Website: macys
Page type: customer-info-address
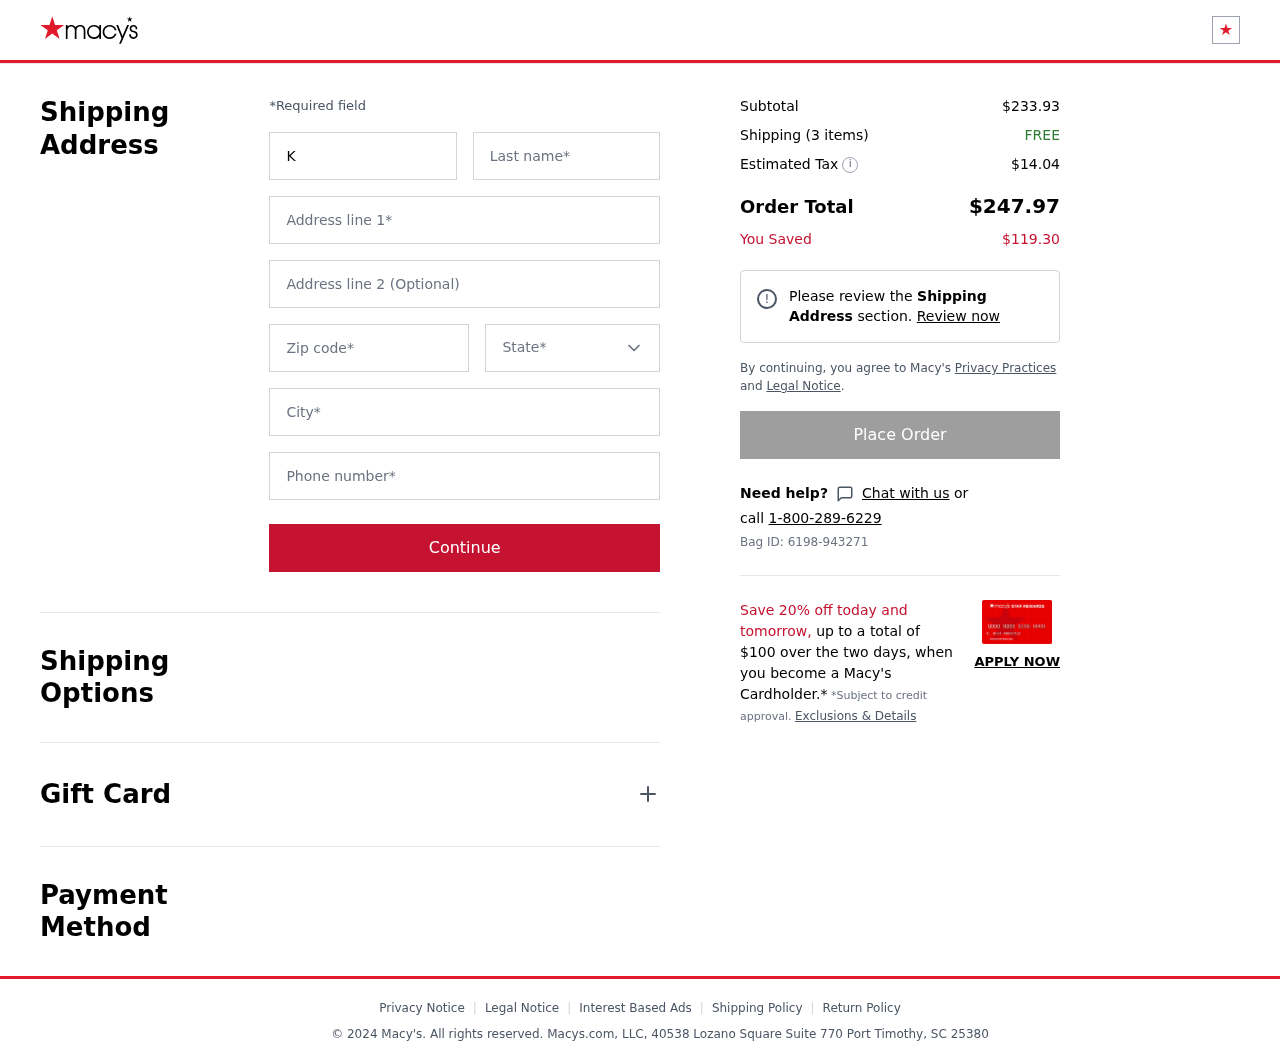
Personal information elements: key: PII_CITY
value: Port Timothy
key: PII_FIRSTNAME
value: Kathy
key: PII_LASTNAME
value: Stanley
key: PII_PHONE
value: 8746717715
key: PII_POSTCODE
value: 25380
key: PII_STATE
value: South Carolina
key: PII_STREET
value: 40538 Lozano Square Suite 770
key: PII_STREET2
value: Suite 490
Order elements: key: ORDER_SUBTOTAL
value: $233.93
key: ORDER_NUM_ITEMS
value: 3
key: ORDER_SHIPPING_COST
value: FREE
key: ORDER_TAX
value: $14.04
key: ORDER_TOTAL
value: $247.97
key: ORDER_SAVINGS
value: $119.30
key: ORDER_BAG_ID
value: Bag ID: 6198-943271